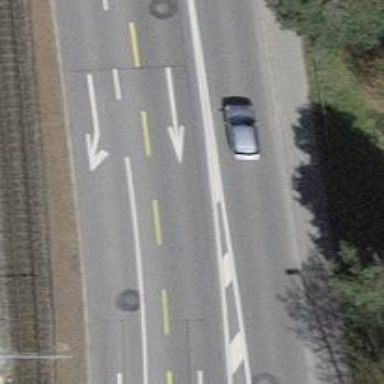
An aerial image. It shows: Asphalt road with primary highway designation. There is dedicated cycle lane on the left.